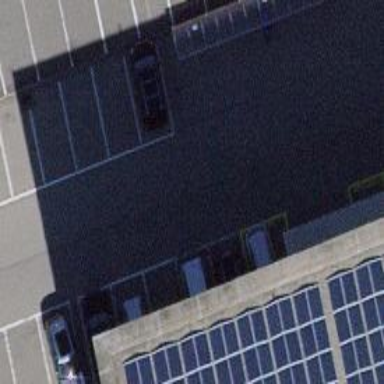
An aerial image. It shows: Parking aisle designated as service road.